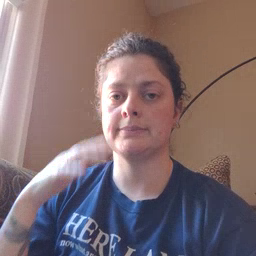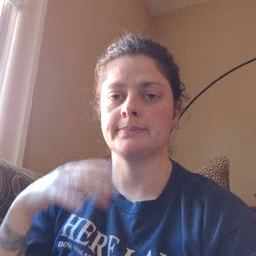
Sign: tree